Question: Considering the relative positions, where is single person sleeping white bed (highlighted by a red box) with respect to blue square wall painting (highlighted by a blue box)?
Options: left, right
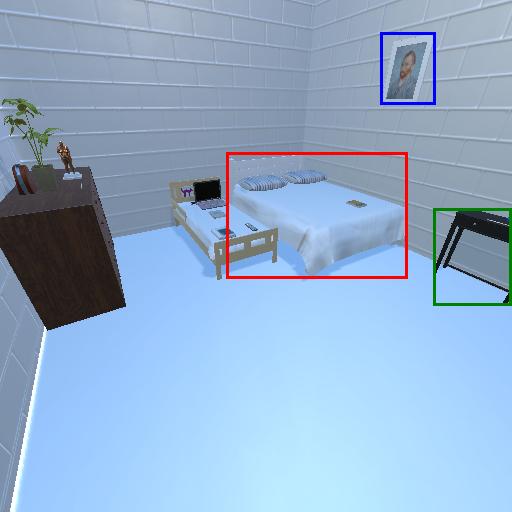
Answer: left